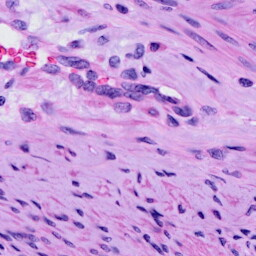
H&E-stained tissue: Cervix